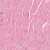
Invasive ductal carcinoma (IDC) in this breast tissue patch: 0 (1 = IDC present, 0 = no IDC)